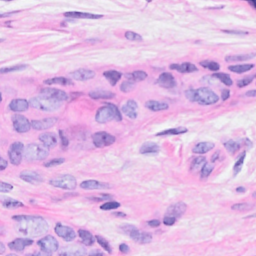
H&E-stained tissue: Breast